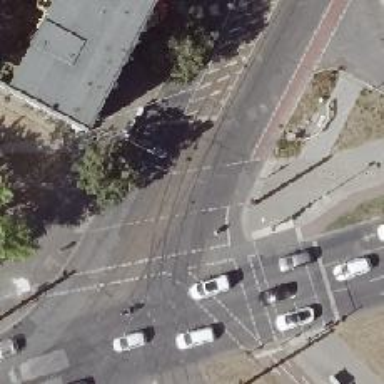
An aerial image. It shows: Tram crossing on the railway.